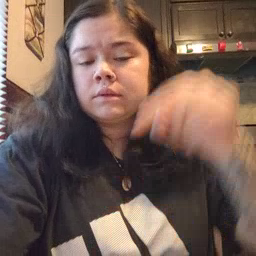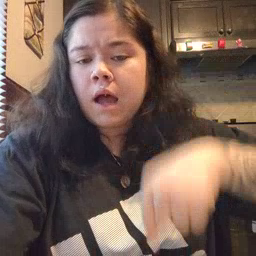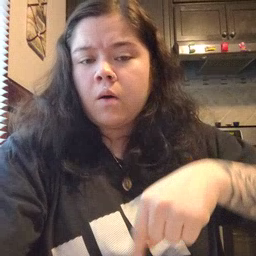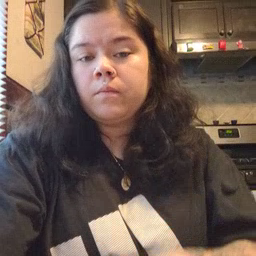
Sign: down